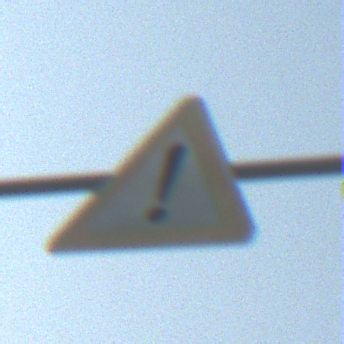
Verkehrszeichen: Gefahrenstelle
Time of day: MorningAfternoon
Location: Outdoor (Special)
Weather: Clear
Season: NotSpecified
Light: Natural